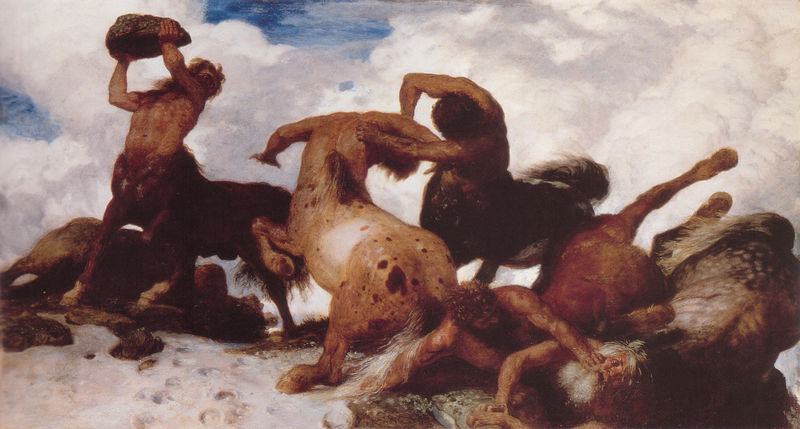
Titel: Kentaurenkampf
Künstler: Arnold Böcklin
Standort: Basel
Institution: Kunstmuseum
Schlagwörter: berg, blau, felsen, gemälde, hand, himmel, kampf, körper, mann, nackt, weiß, wolken, menschen, ocker, bewegung, braun, finger, frisur, licht, männer, rücken, schwarz, rot, schnee, tiere, wolke, beige, bart, bärte, arme, mensch, mord, stein, steine, tod, tot, vollbart, öl, hügel, sonne, haare, locken, rosa, pferd, pferde, beine, fell, huf, hufe, mähne, schwanz, schweif, bein, liegen, fels, gipfel, violett, spur, krieg, schlacht, kraft, muskeln, nabel, bauchnabel, oberkörper, leiber, antike, greis, berggipfel, tote, kämpfen, schimmel, hufen, fleck, flecken, gefleckt, muskel, schmerz, kentauren, böcklin, centauren, fabel, griechisch, kentaur, sage, wesen, zentaur, zentauren, dramatik, fall, sturz, fabelwesen, griechenland, wut, felsbrocken, brocken, töten, schweife, ausholen, centaur, erschlagen, arnold böcklin, böklin, abdruck, gewölk, vollbärte, aufbäumen, ringen, schopf, aktion, halbmensch, rangelei, kämpfe, werfen, wucht, schleudern, gegeneinander, erwürgen, saage, ampf, böclöin, arnold, felsbrock, pferdeleiber